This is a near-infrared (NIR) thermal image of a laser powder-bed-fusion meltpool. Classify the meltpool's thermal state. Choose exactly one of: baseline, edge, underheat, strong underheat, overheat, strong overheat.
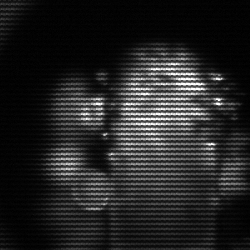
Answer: strong underheat